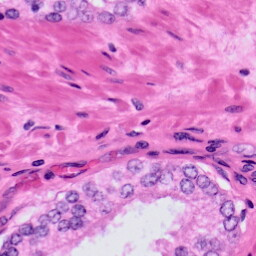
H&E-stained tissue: Prostate